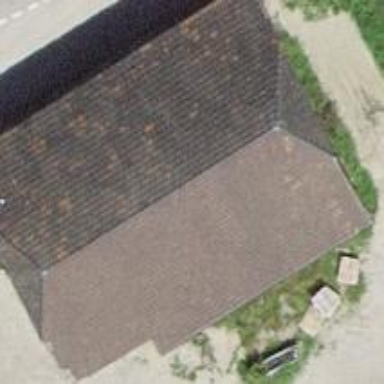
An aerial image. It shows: Barn.